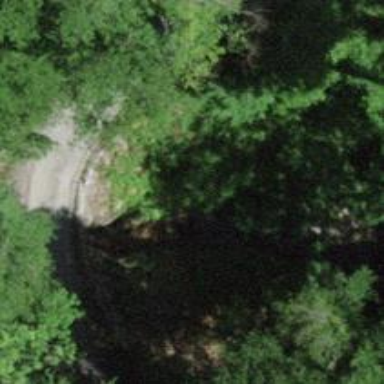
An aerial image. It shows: Culvert tunnel.